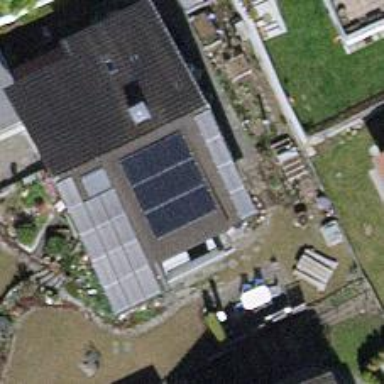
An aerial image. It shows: Solar power generator using photovoltaic method with solar photovoltaic panel types.